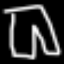
Label: pants